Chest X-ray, PA view. Patient: 44 years old, sex F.
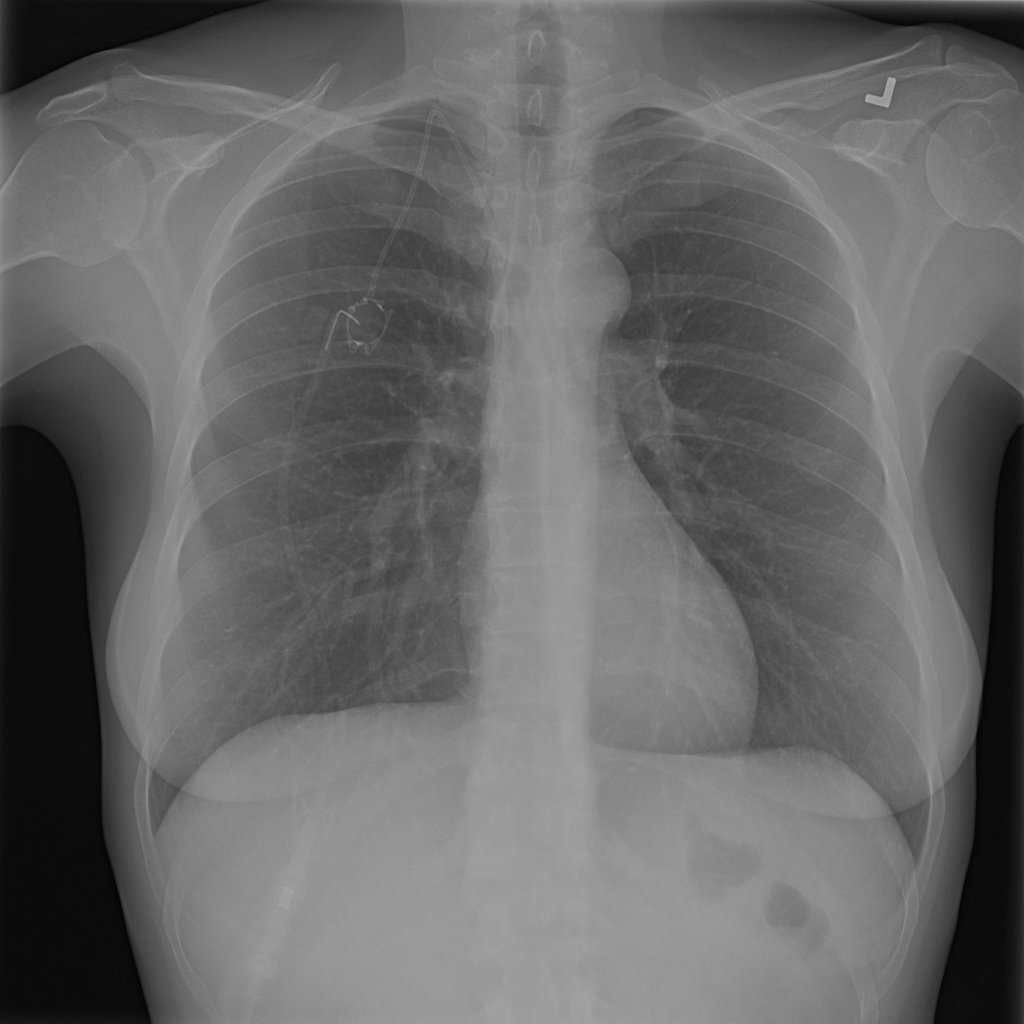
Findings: No Finding